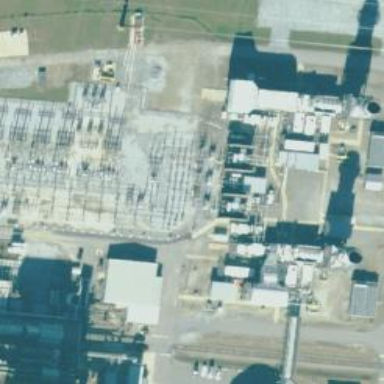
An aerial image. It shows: Switch used for power control.